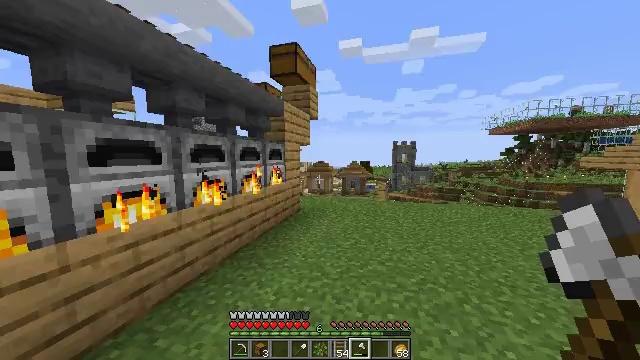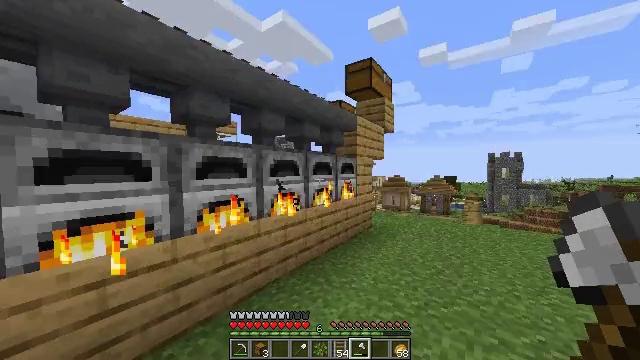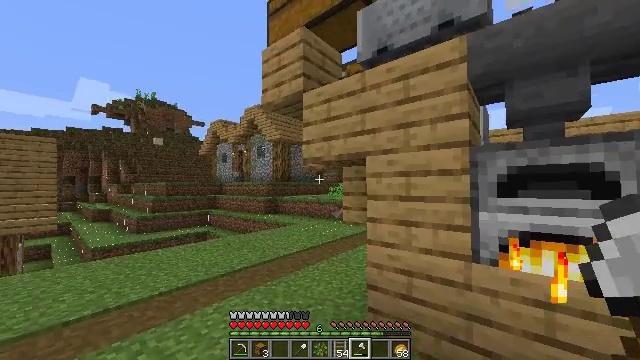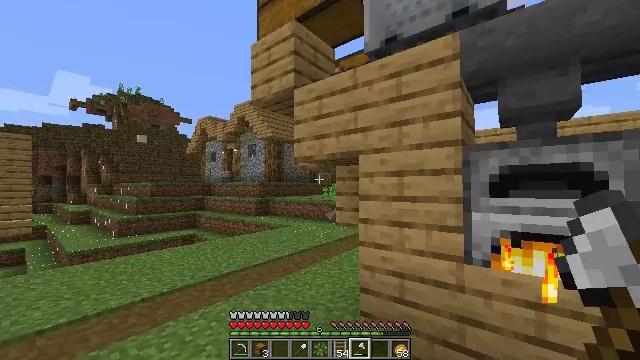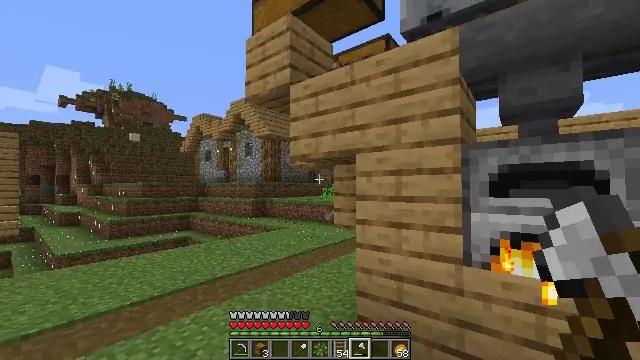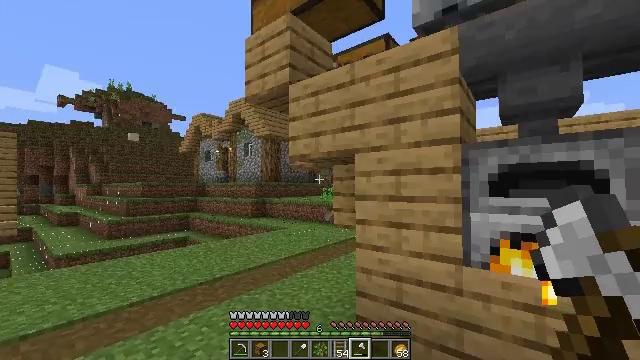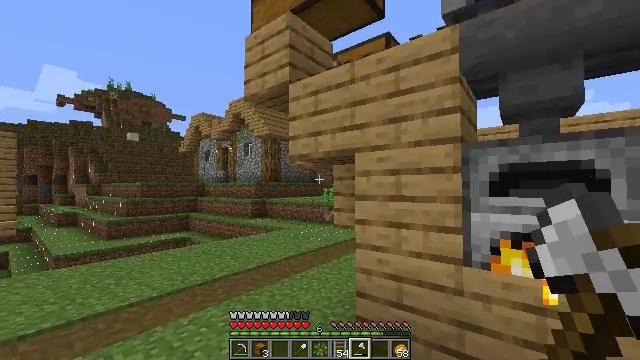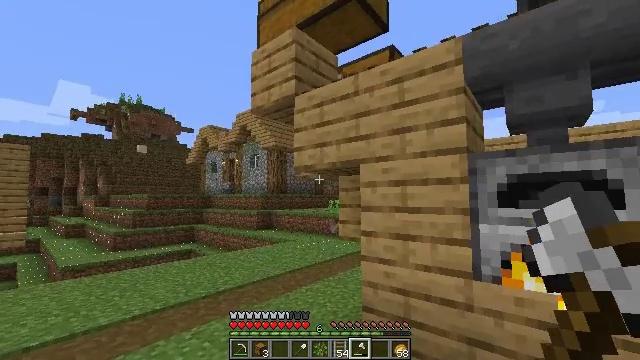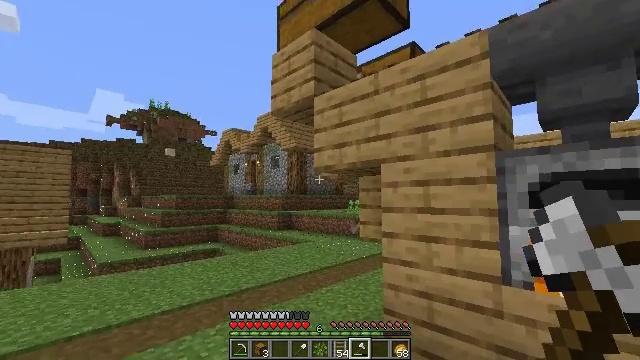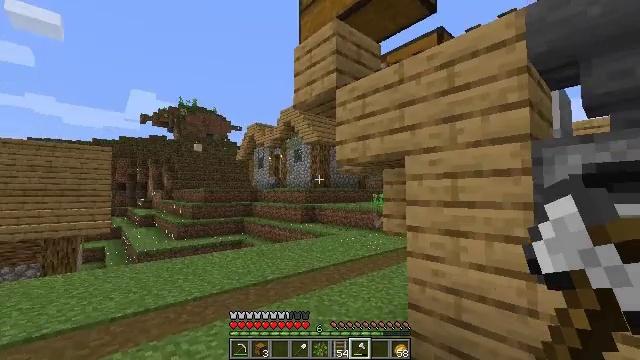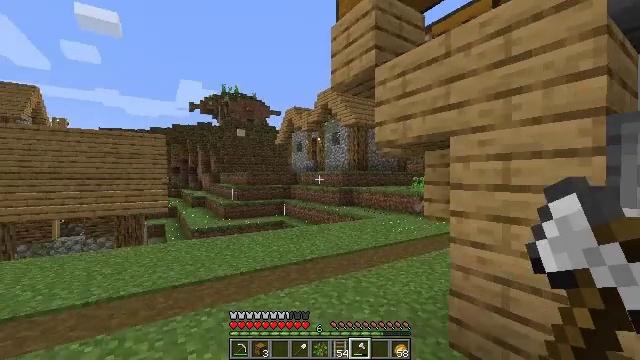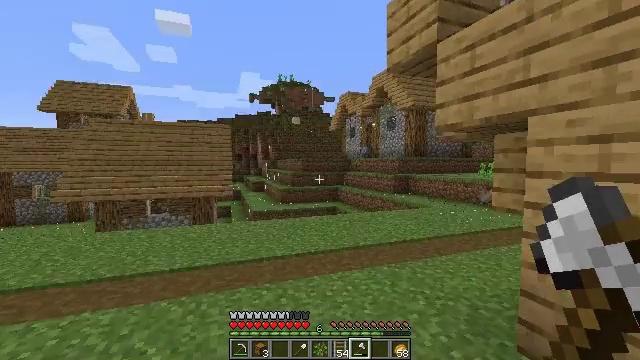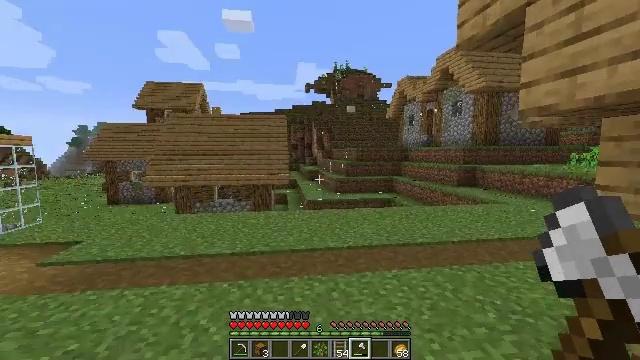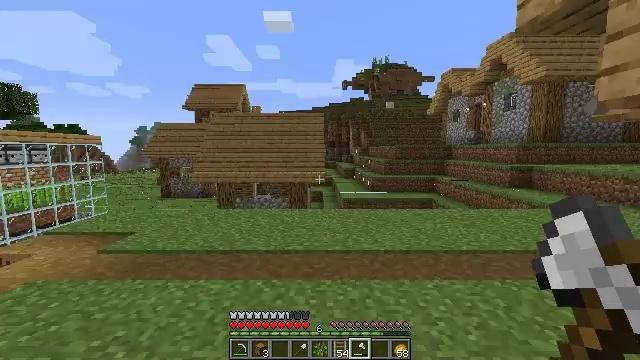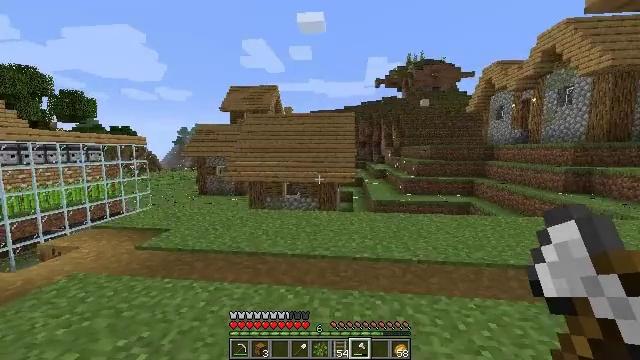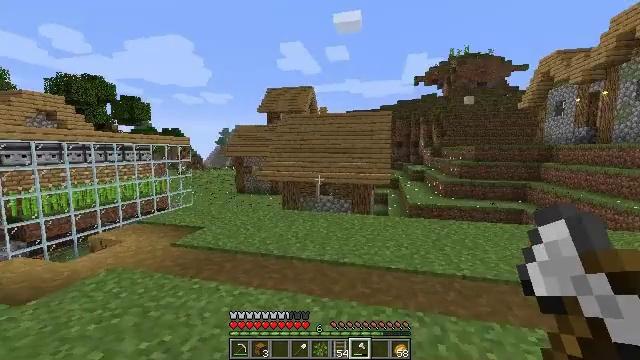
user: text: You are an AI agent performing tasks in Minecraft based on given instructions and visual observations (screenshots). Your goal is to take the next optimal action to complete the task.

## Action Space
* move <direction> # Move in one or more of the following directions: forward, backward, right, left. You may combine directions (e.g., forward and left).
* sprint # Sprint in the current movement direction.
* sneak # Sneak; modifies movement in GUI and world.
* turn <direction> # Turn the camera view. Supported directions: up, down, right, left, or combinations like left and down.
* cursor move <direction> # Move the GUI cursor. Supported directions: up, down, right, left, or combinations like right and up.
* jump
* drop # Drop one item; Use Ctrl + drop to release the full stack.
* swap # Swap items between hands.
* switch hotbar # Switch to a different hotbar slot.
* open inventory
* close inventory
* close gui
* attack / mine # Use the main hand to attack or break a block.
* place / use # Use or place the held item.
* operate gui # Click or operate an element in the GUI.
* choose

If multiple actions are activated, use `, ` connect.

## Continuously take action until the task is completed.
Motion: motion action
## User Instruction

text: Break the tree to get oak logs.
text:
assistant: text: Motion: no_op
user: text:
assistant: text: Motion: turn left and up
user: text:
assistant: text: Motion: turn right
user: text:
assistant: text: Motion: no_op
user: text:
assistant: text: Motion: no_op
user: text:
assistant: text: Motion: no_op
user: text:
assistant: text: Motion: turn left and up
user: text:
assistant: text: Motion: turn left
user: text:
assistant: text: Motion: turn left and down
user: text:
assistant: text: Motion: turn left and down
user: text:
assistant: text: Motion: move forward, turn left and down
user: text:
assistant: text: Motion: move forward, turn left and down
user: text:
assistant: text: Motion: move forward, turn left
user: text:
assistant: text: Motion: move forward, turn left
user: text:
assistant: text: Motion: move forward, turn left
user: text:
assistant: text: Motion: move forward, sprint, turn left
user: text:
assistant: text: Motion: move forward, sprint, turn left
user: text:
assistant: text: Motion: move forward, sprint
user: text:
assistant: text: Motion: move forward, sprint, turn right
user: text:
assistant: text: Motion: move forward
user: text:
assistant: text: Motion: move forward
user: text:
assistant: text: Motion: move forward, sprint, turn left
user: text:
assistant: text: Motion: move forward, sprint, turn left
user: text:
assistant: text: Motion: move forward, sprint, turn left
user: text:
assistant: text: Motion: move forward, sprint, turn left
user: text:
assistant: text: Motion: move forward, turn left and down
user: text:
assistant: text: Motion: move forward, sprint, turn left and down
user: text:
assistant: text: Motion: move forward, sprint, turn left and down
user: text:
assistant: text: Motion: move forward, sprint, turn left
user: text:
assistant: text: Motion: move forward, sprint